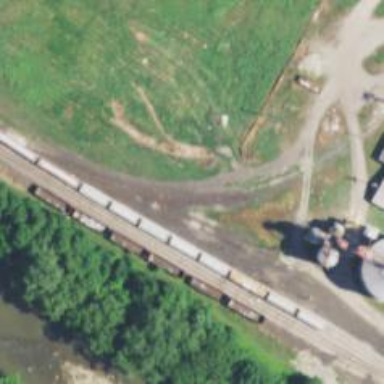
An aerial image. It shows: Railway spur service.